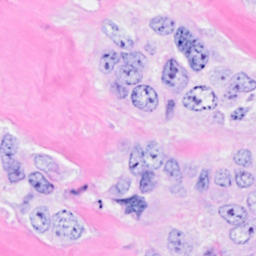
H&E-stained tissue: Breast